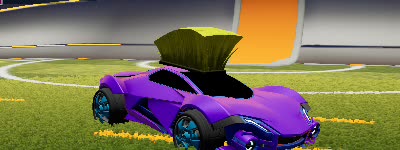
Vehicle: werewolf